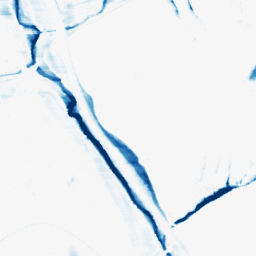
Category: morphological
Decomposition family: morphological_rect
Decomposition parameters: operation: closing
width: 20
height: 3
Upsampling method: bilinear
Upsampling parameters: scale: 8
Upsampling scale: 8